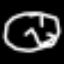
Label: clock